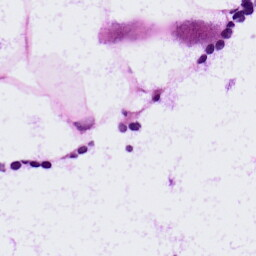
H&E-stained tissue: LymphNode